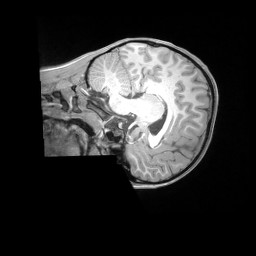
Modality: T1w
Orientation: sagittal
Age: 8
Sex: male
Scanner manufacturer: siemens
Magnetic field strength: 3 T
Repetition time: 2.53 s
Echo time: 0.00164 s